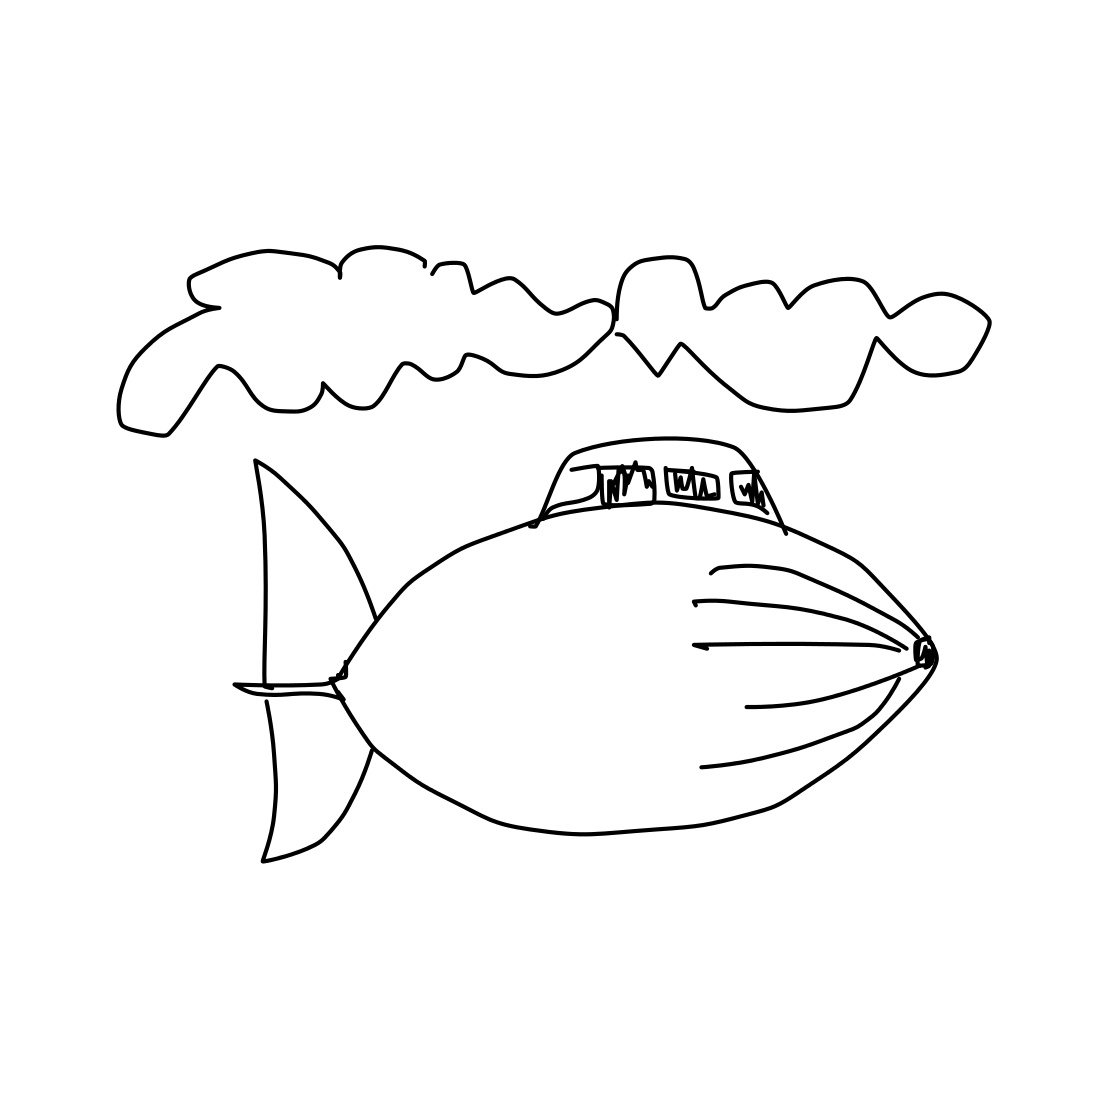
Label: blimp